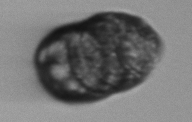
Label: Margalefidinium